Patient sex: M
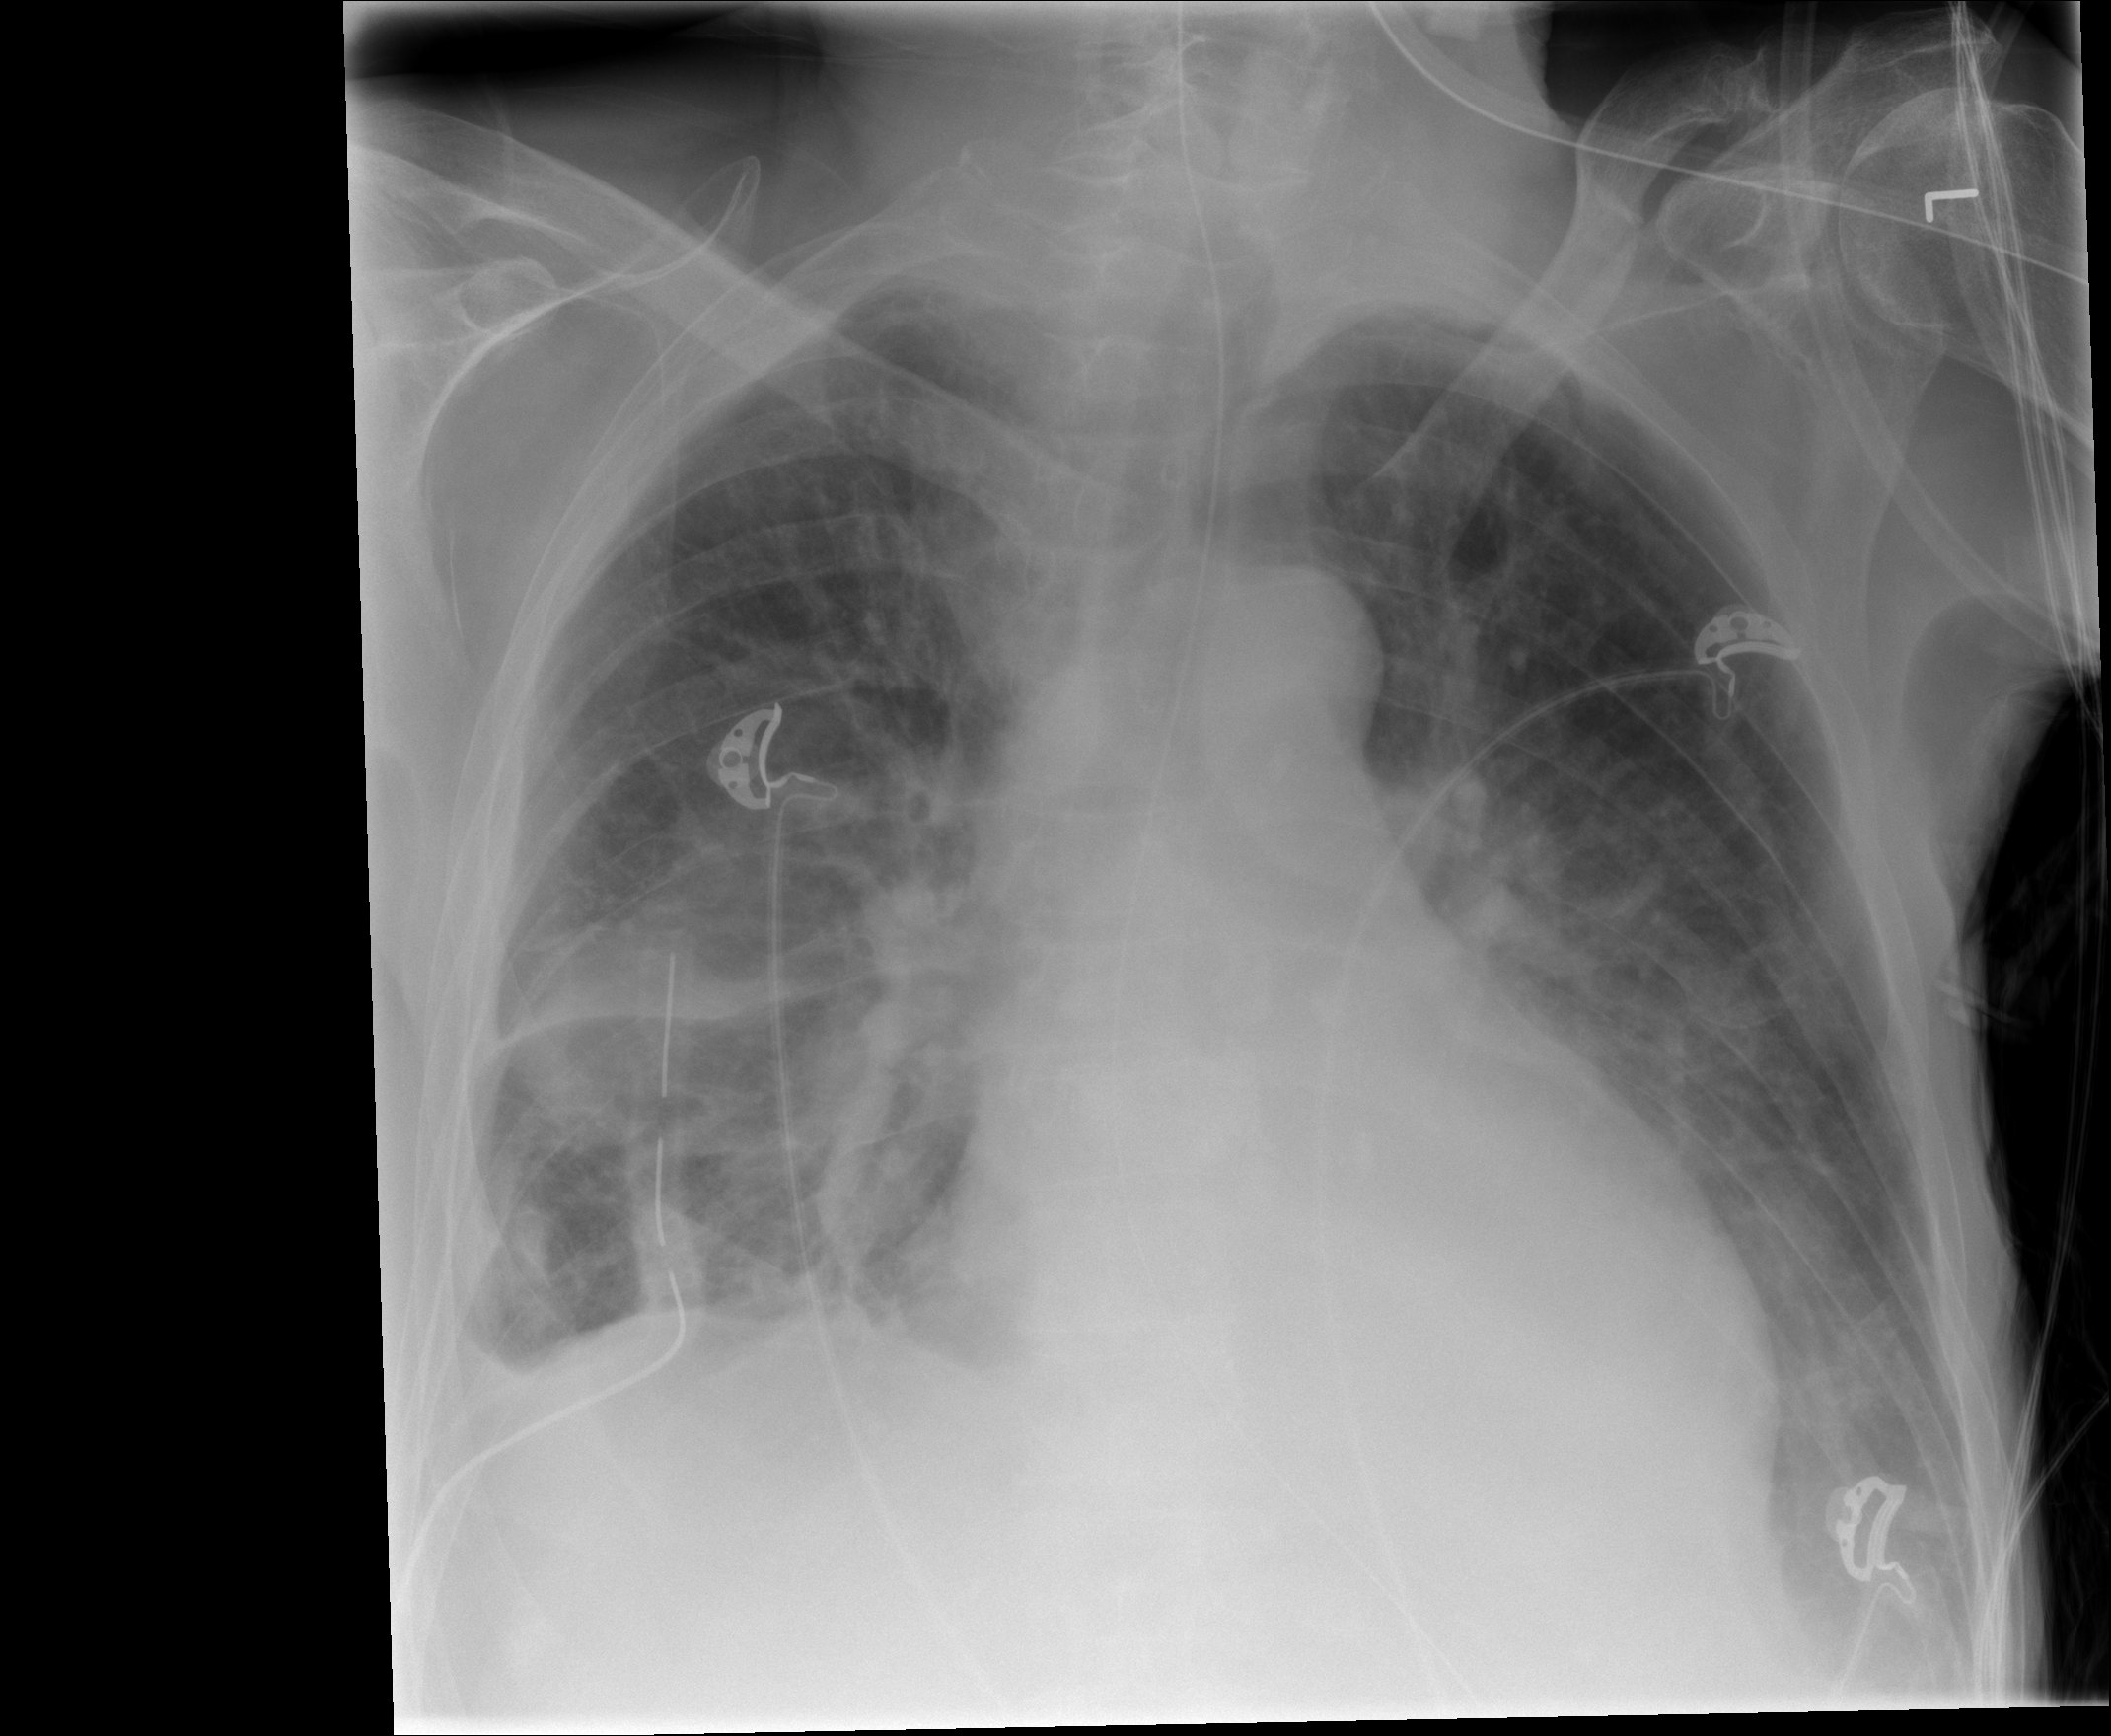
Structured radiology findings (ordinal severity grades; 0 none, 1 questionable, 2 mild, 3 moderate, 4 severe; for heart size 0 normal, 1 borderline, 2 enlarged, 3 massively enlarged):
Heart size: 2
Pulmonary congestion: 2
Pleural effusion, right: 2
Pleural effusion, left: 2
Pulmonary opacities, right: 2
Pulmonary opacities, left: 2
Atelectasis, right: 2
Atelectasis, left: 2